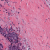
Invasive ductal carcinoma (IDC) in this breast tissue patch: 0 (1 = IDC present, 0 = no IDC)